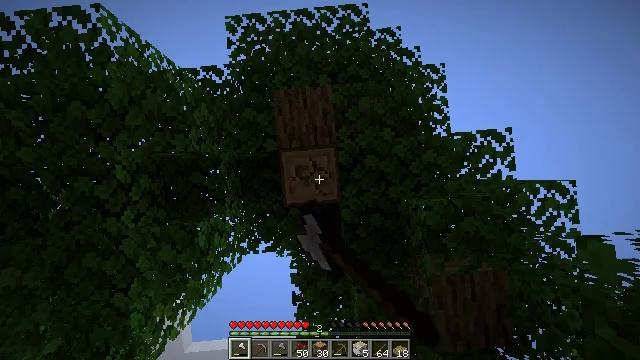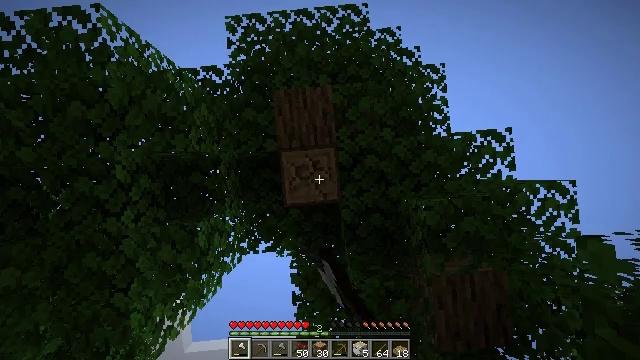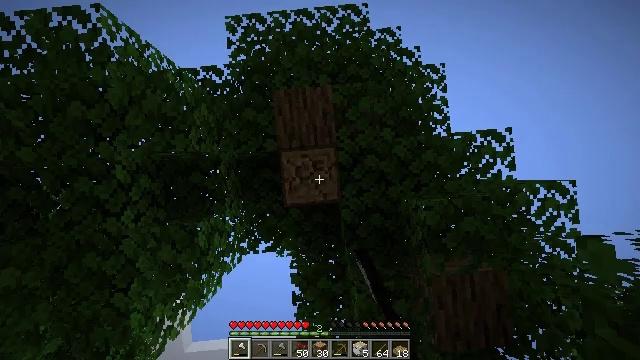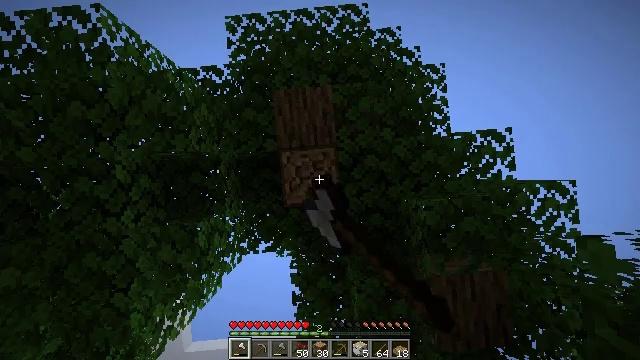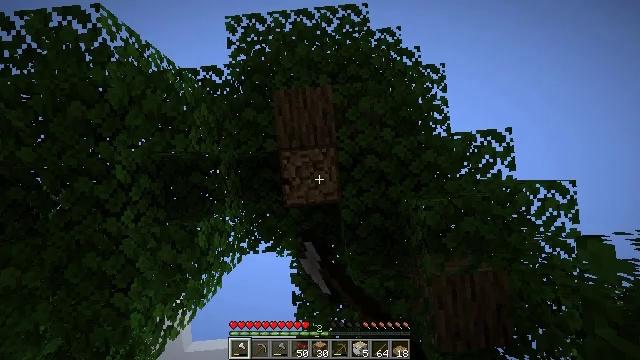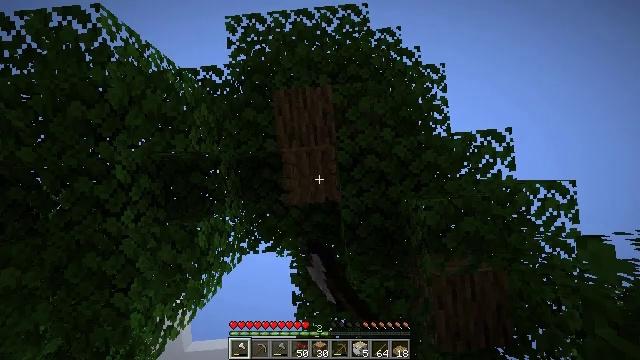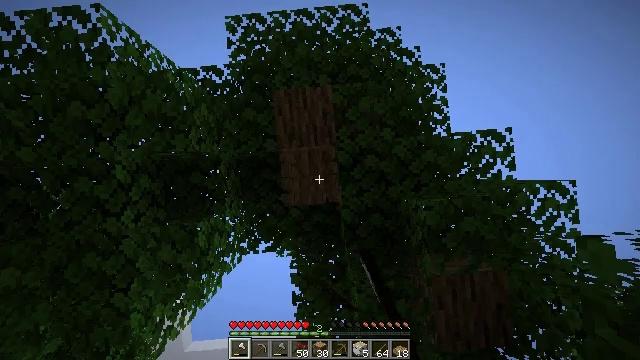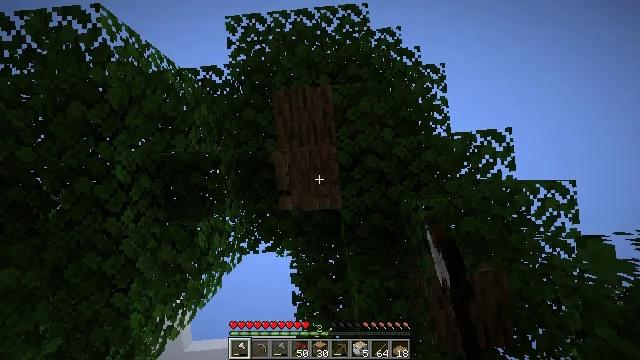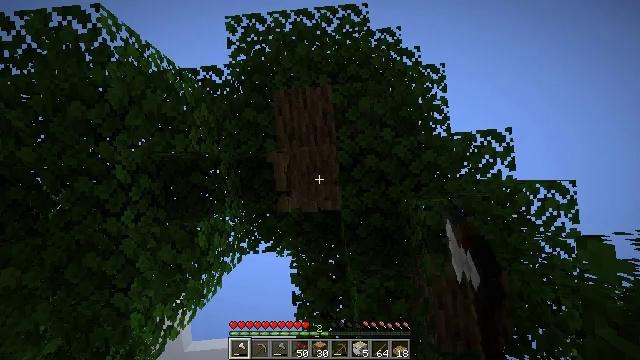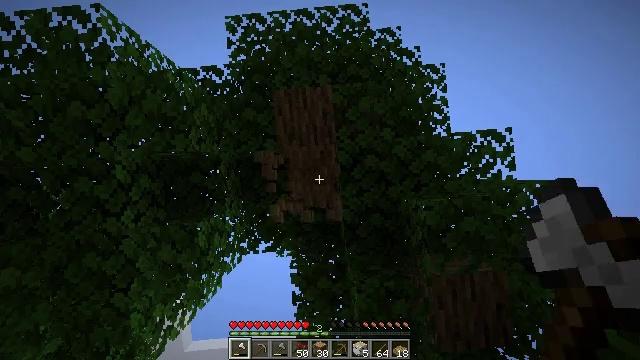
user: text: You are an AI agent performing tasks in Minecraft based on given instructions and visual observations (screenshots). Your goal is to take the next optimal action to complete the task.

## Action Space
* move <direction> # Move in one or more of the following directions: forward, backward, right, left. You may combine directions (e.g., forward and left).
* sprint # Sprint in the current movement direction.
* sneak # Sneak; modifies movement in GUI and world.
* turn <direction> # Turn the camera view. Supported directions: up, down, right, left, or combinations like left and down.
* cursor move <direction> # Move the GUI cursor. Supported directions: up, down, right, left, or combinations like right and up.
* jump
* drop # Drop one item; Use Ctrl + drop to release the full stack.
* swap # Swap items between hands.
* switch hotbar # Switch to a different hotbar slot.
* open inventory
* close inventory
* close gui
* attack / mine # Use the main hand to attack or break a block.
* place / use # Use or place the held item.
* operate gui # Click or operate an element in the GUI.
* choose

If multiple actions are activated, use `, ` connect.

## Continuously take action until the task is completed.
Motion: motion action
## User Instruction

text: Mine the oak log.
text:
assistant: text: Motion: attack / mine
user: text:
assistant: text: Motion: attack / mine
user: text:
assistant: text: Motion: attack / mine
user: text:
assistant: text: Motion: attack / mine
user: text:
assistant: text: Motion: attack / mine
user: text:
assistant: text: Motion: attack / mine
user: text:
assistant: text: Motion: attack / mine
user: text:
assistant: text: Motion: attack / mine
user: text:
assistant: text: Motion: attack / mine
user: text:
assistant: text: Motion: attack / mine